Question: I have a layout problem with a datagrid in my C# WPF application. If the content of my datagrid can't be displayed in my datagrid because there are to many rows, a scrollviewer (and scrollbar) is displayed. This is the correct way and I'm happy about it.
The problem is, that the position of the scrollviewer in my datagrid ist wrong. The scrollviewer starts in the header row, but the Scrollbar is displayed in the first row of my content. In the header there is a white retangle. This is because the background of my datagrid is white. But the background of my header is gray.
I uploaded a picture with a red arrow to clarify my problem. The white retangle looks really ugly, so in my opinion it's the better way to change the position of the scrollviewer, so it starts in the first row of the content. Maybe there is another possibility to solve the problem?
"Datagrid with Scrollviewer"-Image:

Thanks for any hints, which will help me to solve the problem!
Best regards,
Flasher
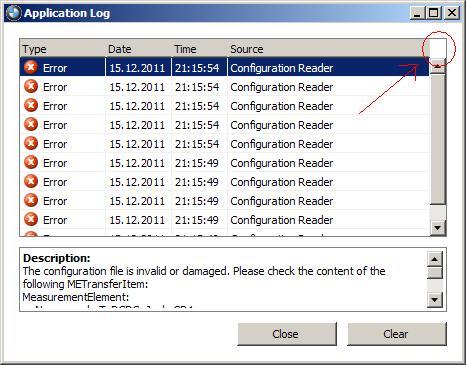
Answer: you can make your own style for your datagrid, here is a style made with blend with two changes
look at these two changes
for 'PART_VerticalScrollBar' -> 'Grid.Row="0"' and 'Grid.RowSpan="2"'
and for the grid that holds the 'PART_HorizontalScrollBar' -> 'Grid.ColumnSpan="2"'
here is the complete style
'''
<Style x:Key="myGridStyle"
TargetType="{x:Type Controls:DataGrid}">
<Setter Property="Background"
Value="{DynamicResource {x:Static SystemColors.ControlBrushKey}}" />
<Setter Property="Foreground"
Value="{DynamicResource {x:Static SystemColors.ControlTextBrushKey}}" />
<Setter Property="BorderBrush"
Value="#FF688CAF" />
<Setter Property="BorderThickness"
Value="1" />
<Setter Property="RowDetailsVisibilityMode"
Value="VisibleWhenSelected" />
<Setter Property="ScrollViewer.CanContentScroll"
Value="True" />
<Setter Property="Template">
<Setter.Value>
<ControlTemplate TargetType="{x:Type Controls:DataGrid}">
<Border SnapsToDevicePixels="True"
Background="{TemplateBinding Background}"
BorderBrush="{TemplateBinding BorderBrush}"
BorderThickness="{TemplateBinding BorderThickness}"
Padding="{TemplateBinding Padding}">
<ScrollViewer x:Name="DG_ScrollViewer"
Focusable="False">
<ScrollViewer.Template>
<ControlTemplate TargetType="{x:Type ScrollViewer}">
<Grid>
<Grid.RowDefinitions>
<RowDefinition Height="Auto" />
<RowDefinition Height="*" />
<RowDefinition Height="Auto" />
</Grid.RowDefinitions>
<Grid.ColumnDefinitions>
<ColumnDefinition Width="Auto" />
<ColumnDefinition Width="*" />
<ColumnDefinition Width="Auto" />
</Grid.ColumnDefinitions>
<Button Width="{Binding CellsPanelHorizontalOffset, RelativeSource={RelativeSource FindAncestor, AncestorLevel=1, AncestorType={x:Type Controls:DataGrid}}}"
Focusable="False">
<Button.Visibility>
<Binding Path="HeadersVisibility"
RelativeSource="{RelativeSource FindAncestor, AncestorLevel=1, AncestorType={x:Type Controls:DataGrid}}">
<Binding.ConverterParameter>
<Controls:DataGridHeadersVisibility>All</Controls:DataGridHeadersVisibility>
</Binding.ConverterParameter>
</Binding>
</Button.Visibility>
<Button.Template>
<ControlTemplate TargetType="{x:Type Button}">
<Grid>
<Rectangle x:Name="Border"
Fill="{DynamicResource {x:Static SystemColors.ControlBrushKey}}"
SnapsToDevicePixels="True" />
<Polygon x:Name="Arrow"
Fill="Black"
Stretch="Uniform"
HorizontalAlignment="Right"
Margin="8,8,3,3"
VerticalAlignment="Bottom"
Opacity="0.15"
Points="0,10 10,10 10,0" />
</Grid>
<ControlTemplate.Triggers>
<Trigger Property="IsMouseOver"
Value="True">
<Setter Property="Stroke"
TargetName="Border"
Value="{DynamicResource {x:Static SystemColors.ControlDarkBrushKey}}" />
</Trigger>
<Trigger Property="IsPressed"
Value="True">
<Setter Property="Fill"
TargetName="Border"
Value="{DynamicResource {x:Static SystemColors.ControlDarkBrushKey}}" />
</Trigger>
<Trigger Property="IsEnabled"
Value="False">
<Setter Property="Visibility"
TargetName="Arrow"
Value="Collapsed" />
</Trigger>
</ControlTemplate.Triggers>
</ControlTemplate>
</Button.Template>
<Button.Command>
<RoutedCommand />
</Button.Command>
</Button>
<Custom:DataGridColumnHeadersPresenter x:Name="PART_ColumnHeadersPresenter"
Grid.Column="1">
<Custom:DataGridColumnHeadersPresenter.Visibility>
<Binding Path="HeadersVisibility"
RelativeSource="{RelativeSource FindAncestor, AncestorLevel=1, AncestorType={x:Type Controls:DataGrid}}">
<Binding.ConverterParameter>
<Controls:DataGridHeadersVisibility>Column</Controls:DataGridHeadersVisibility>
</Binding.ConverterParameter>
</Binding>
</Custom:DataGridColumnHeadersPresenter.Visibility>
</Custom:DataGridColumnHeadersPresenter>
<ScrollContentPresenter x:Name="PART_ScrollContentPresenter"
Grid.ColumnSpan="2"
Grid.Row="1"
Content="{TemplateBinding Content}"
ContentStringFormat="{TemplateBinding ContentStringFormat}"
ContentTemplate="{TemplateBinding ContentTemplate}"
CanContentScroll="{TemplateBinding CanContentScroll}"
CanHorizontallyScroll="False"
CanVerticallyScroll="False" />
<ScrollBar x:Name="PART_VerticalScrollBar"
Visibility="{TemplateBinding ComputedVerticalScrollBarVisibility}"
Grid.Column="2"
Grid.Row="0"
Grid.RowSpan="2"
Maximum="{TemplateBinding ScrollableHeight}"
Value="{Binding VerticalOffset, Mode=OneWay, RelativeSource={RelativeSource TemplatedParent}}"
Orientation="Vertical"
ViewportSize="{TemplateBinding ViewportHeight}" />
<Grid Grid.Column="1"
Grid.ColumnSpan="2"
Grid.Row="2">
<Grid.ColumnDefinitions>
<ColumnDefinition Width="{Binding NonFrozenColumnsViewportHorizontalOffset, RelativeSource={RelativeSource FindAncestor, AncestorLevel=1, AncestorType={x:Type Controls:DataGrid}}}" />
<ColumnDefinition Width="*" />
</Grid.ColumnDefinitions>
<ScrollBar x:Name="PART_HorizontalScrollBar"
Visibility="{TemplateBinding ComputedHorizontalScrollBarVisibility}"
Grid.Column="1"
Maximum="{TemplateBinding ScrollableWidth}"
Value="{Binding HorizontalOffset, Mode=OneWay, RelativeSource={RelativeSource TemplatedParent}}"
Orientation="Horizontal"
ViewportSize="{TemplateBinding ViewportWidth}" />
</Grid>
</Grid>
</ControlTemplate>
</ScrollViewer.Template>
<ItemsPresenter SnapsToDevicePixels="{TemplateBinding SnapsToDevicePixels}" />
</ScrollViewer>
</Border>
</ControlTemplate>
</Setter.Value>
</Setter>
<Style.Triggers>
<Trigger Property="IsGrouping"
Value="True">
<Setter Property="ScrollViewer.CanContentScroll"
Value="False" />
</Trigger>
</Style.Triggers>
</Style>
'''
hope this helps